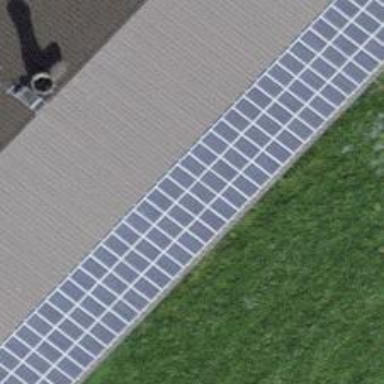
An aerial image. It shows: Solar photovoltaic panel generator.